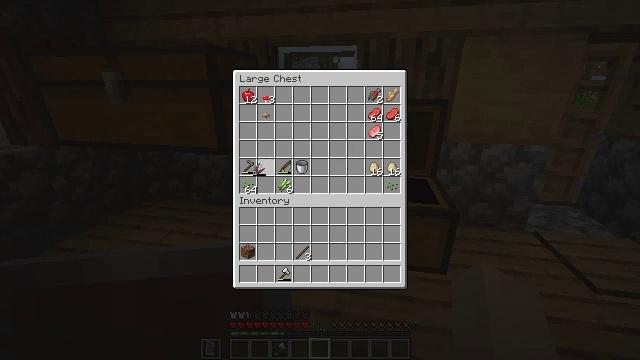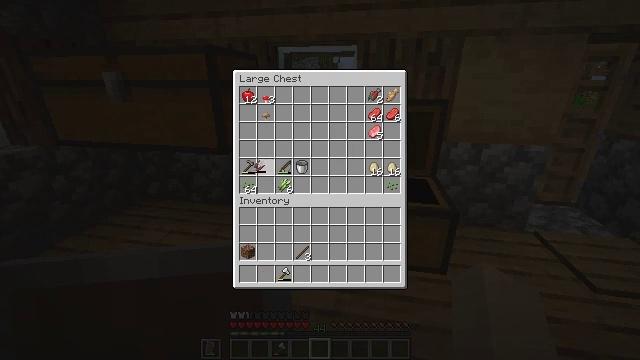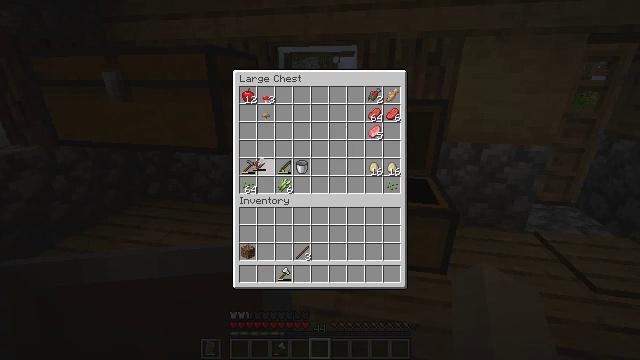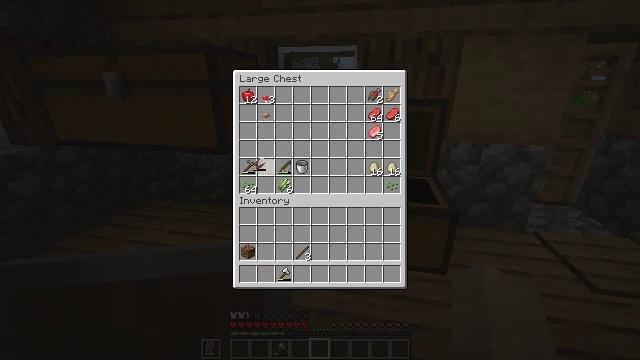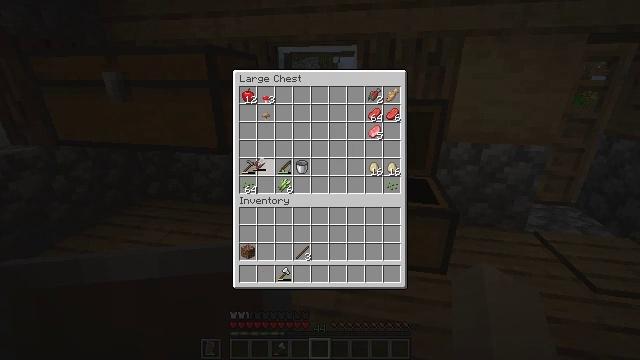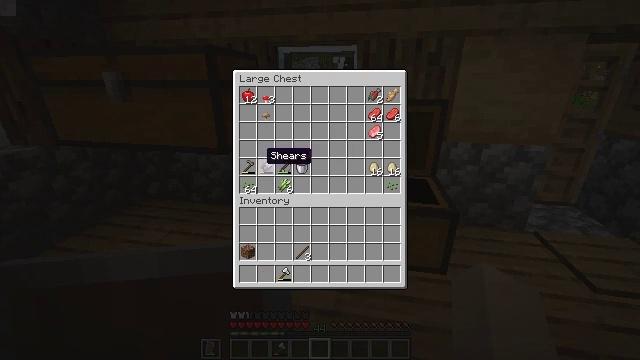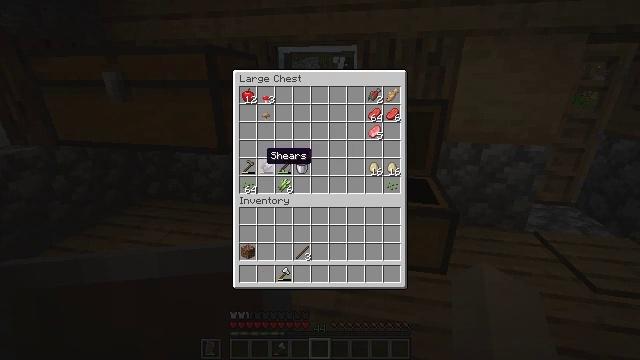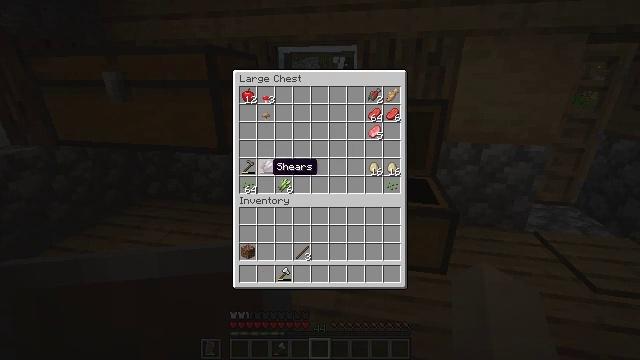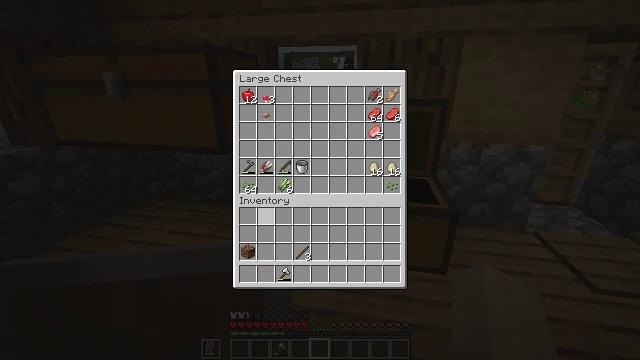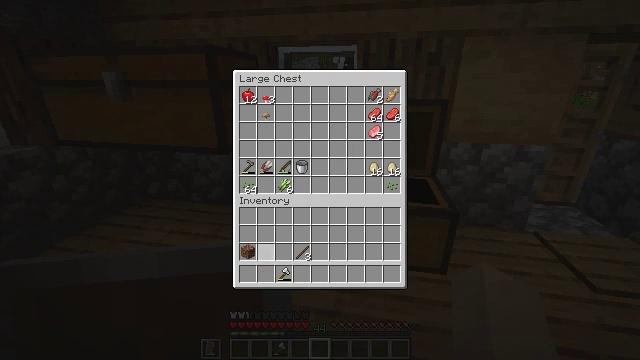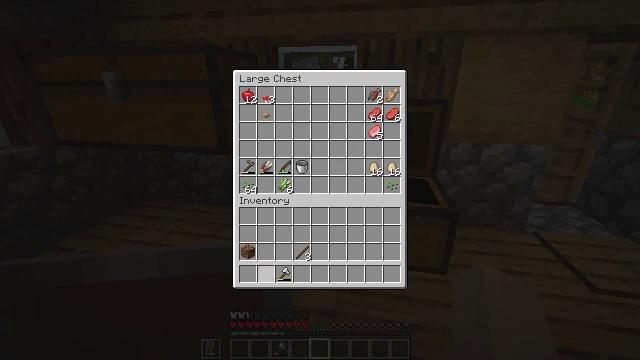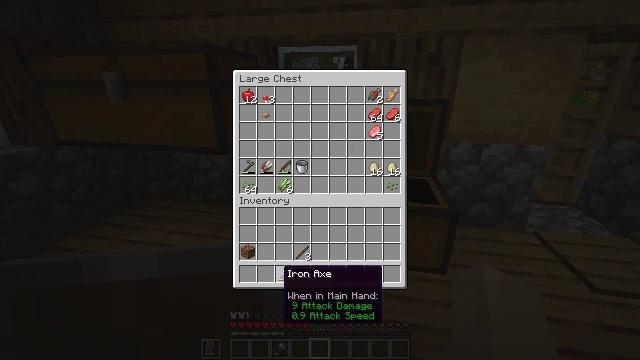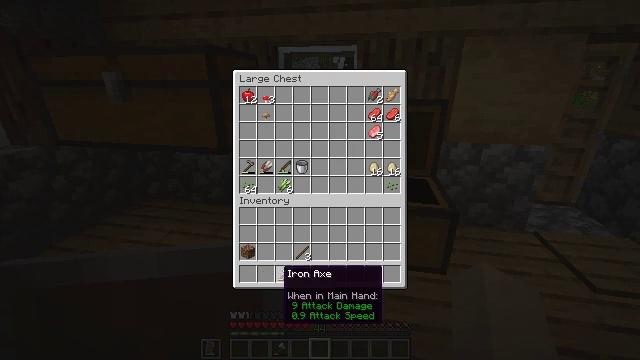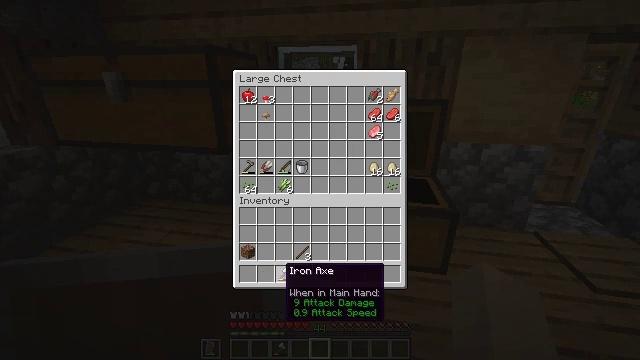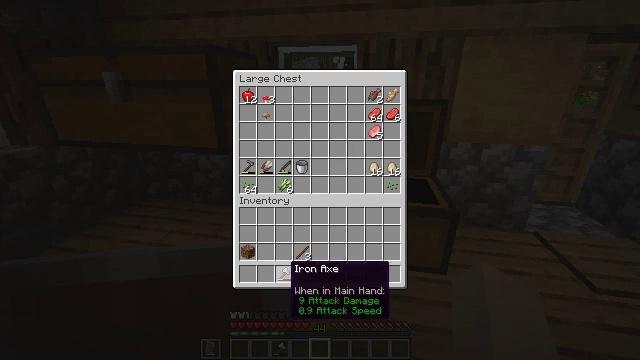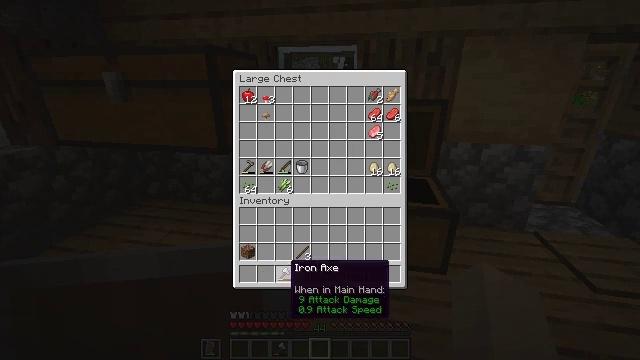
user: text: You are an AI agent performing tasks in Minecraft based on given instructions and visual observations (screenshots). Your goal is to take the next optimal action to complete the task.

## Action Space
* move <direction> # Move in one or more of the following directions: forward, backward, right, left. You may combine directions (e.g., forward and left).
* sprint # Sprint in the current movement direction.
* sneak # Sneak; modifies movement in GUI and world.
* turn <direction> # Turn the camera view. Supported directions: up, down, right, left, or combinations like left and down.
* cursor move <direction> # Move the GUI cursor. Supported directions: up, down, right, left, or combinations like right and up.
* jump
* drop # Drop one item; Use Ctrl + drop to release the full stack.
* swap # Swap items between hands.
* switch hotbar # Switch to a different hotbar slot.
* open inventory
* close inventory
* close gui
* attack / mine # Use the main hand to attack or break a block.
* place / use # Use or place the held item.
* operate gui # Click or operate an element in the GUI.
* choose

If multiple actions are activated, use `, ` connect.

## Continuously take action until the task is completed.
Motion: motion action
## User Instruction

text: Attack the spawner to disable it.
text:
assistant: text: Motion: no_op
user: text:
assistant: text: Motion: no_op
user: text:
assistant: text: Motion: operate gui
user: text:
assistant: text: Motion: operate gui
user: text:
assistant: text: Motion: no_op
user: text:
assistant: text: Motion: no_op
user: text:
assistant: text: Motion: cursor move down
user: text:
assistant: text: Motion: cursor move right and down
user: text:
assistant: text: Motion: cursor move down
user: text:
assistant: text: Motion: cursor move down
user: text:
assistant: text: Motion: no_op
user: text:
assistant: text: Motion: no_op
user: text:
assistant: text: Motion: no_op
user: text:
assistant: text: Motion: no_op
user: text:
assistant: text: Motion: no_op
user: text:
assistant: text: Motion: operate gui
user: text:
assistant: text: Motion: operate gui
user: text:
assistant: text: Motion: cursor move left, operate gui
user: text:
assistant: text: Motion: cursor move left
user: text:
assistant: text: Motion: no_op
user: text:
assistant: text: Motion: no_op
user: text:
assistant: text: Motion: no_op
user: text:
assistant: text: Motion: no_op
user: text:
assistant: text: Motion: operate gui
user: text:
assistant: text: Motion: operate gui
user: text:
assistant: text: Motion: operate gui
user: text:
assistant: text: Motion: choose
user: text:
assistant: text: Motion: choose
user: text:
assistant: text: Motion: choose
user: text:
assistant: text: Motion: no_op